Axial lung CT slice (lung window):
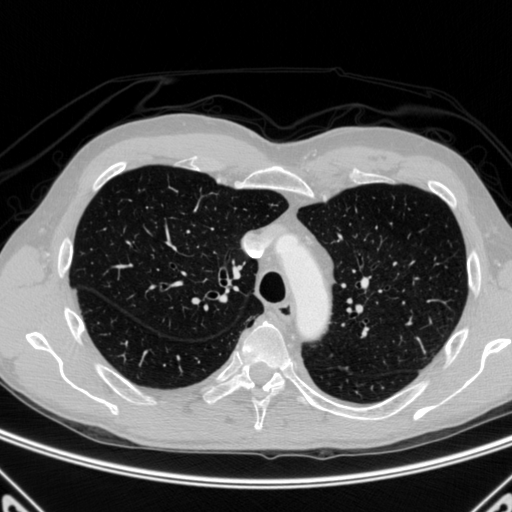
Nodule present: no